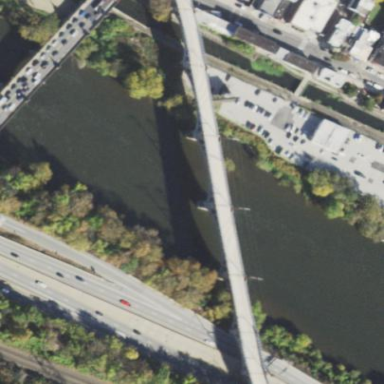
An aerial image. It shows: Man-made bridge.